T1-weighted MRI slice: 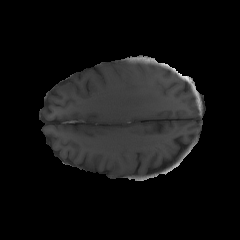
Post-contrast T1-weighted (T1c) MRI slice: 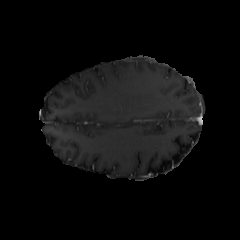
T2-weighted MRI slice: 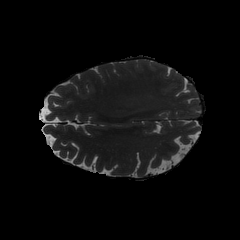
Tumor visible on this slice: yes